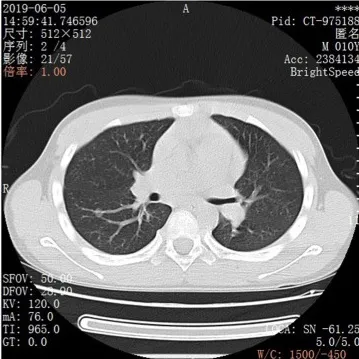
CT images of bilateral chest. (A,B) are CT scan images taken on June 5, 2019, Scanning model: GE BrightSpeed, scanning parameters: slice thickness: 5 mm, gap: 5 mm. (B) Round ground glass opacity in the anterior basal segment of the right lower lobe, the edge is smooth and clear, it can be seen that vascular shadow naturally passes through.
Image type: radiology (ct)